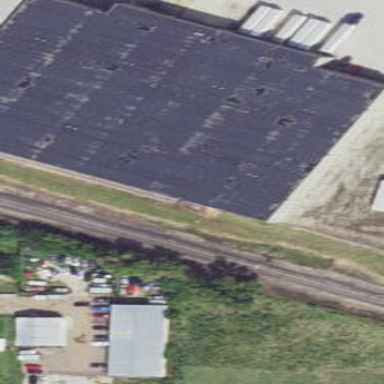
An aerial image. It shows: Warehouse.